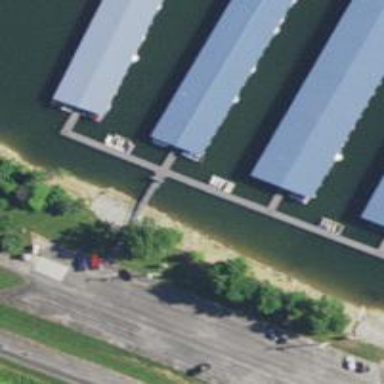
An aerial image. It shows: Man-made pier.